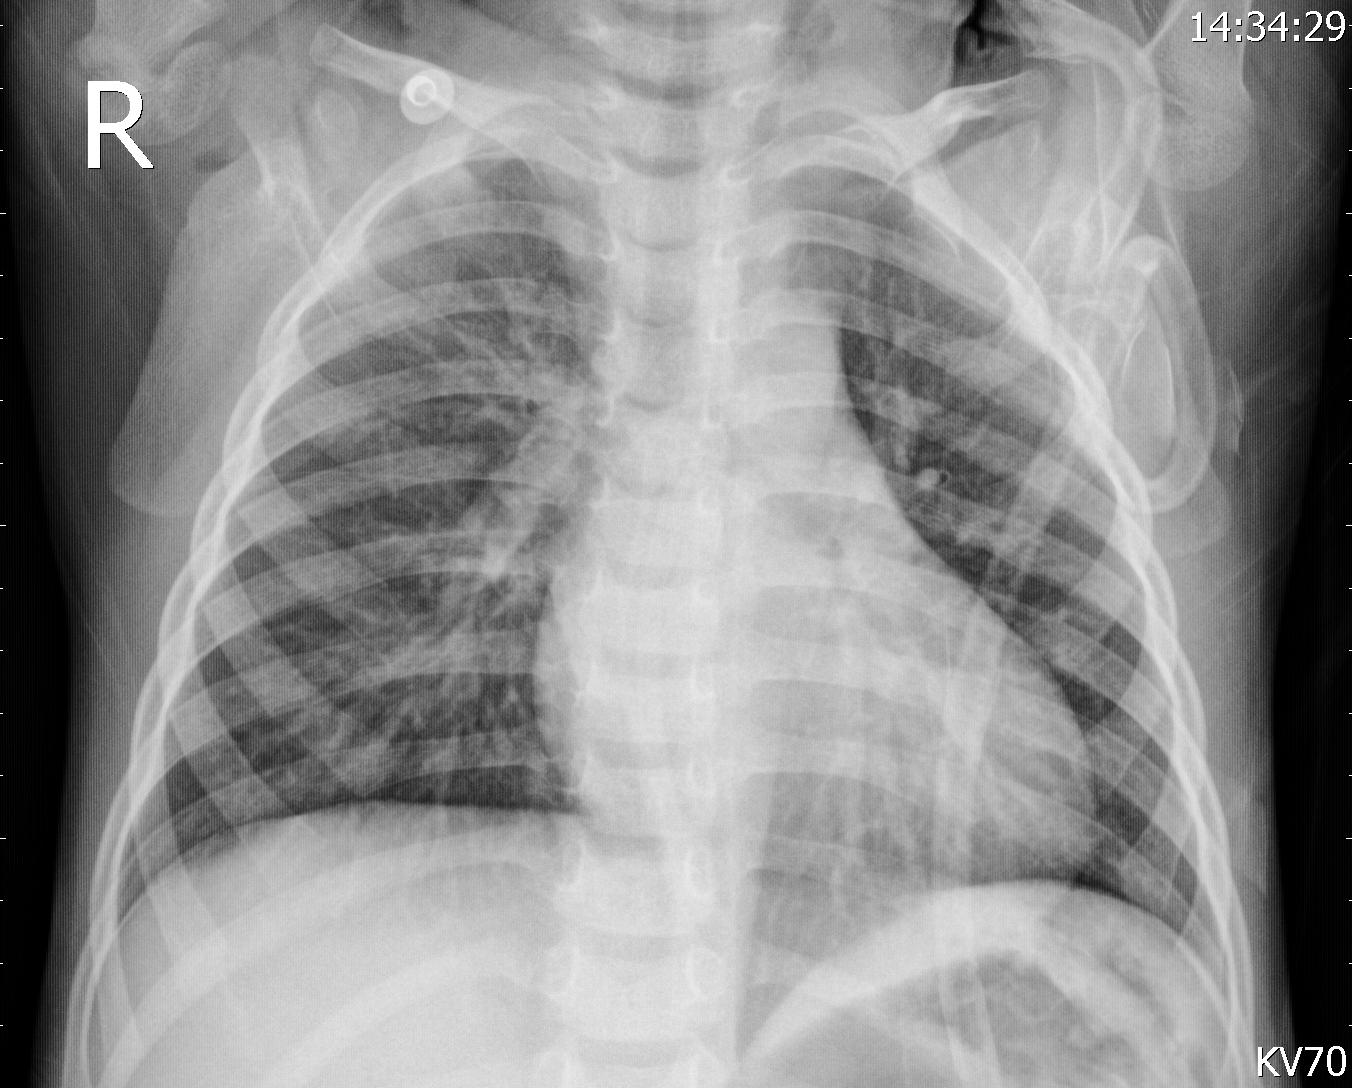
Diagnosis: PNEUMONIA